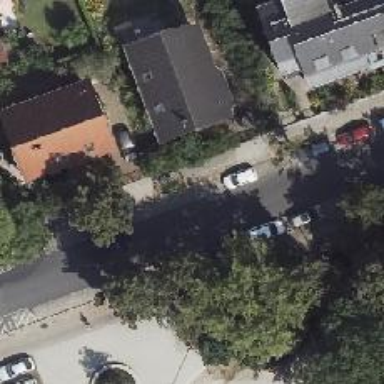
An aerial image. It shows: Residential road with asphalt surface and sidewalks on both sides. There is parallel on-street parking on both sides. The left sidewalk is also asphalt.